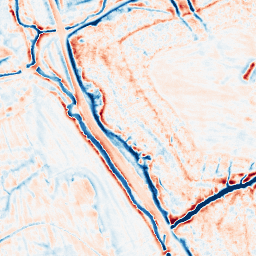
Category: edge_preserving
Decomposition family: bilateral
Decomposition parameters: d: 15
sigma_color: 50
sigma_space: 25
Upsampling method: edge_directed
Upsampling parameters: scale: 2
Upsampling scale: 2